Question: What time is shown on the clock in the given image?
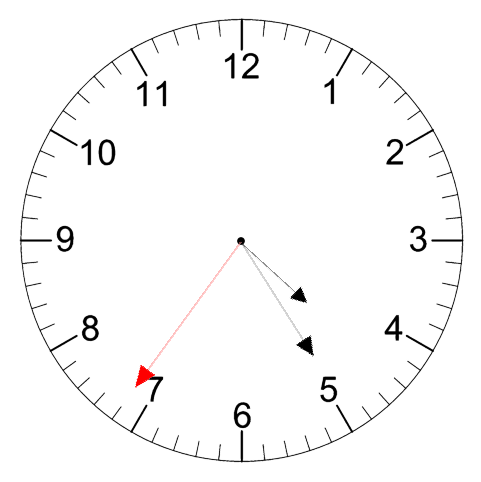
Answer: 04:24:36